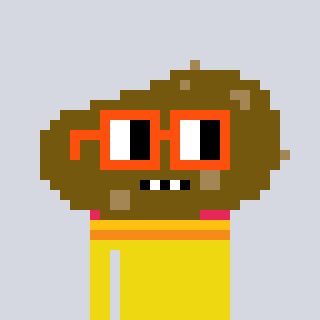
a pixel art character with square orange glasses, a potato-shaped head and a yellow-colored body on a cool background